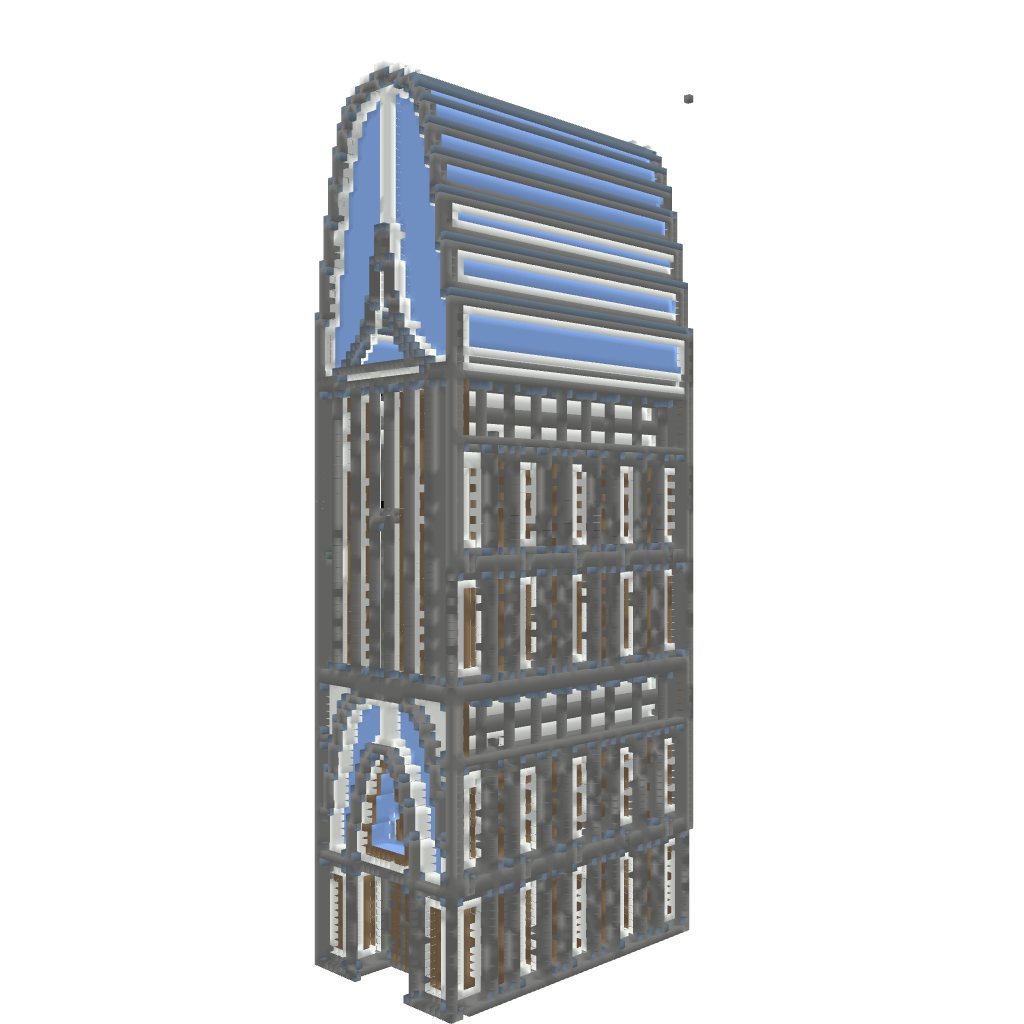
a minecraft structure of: Fortress